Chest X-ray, PA view. Patient: 58 years old, sex M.
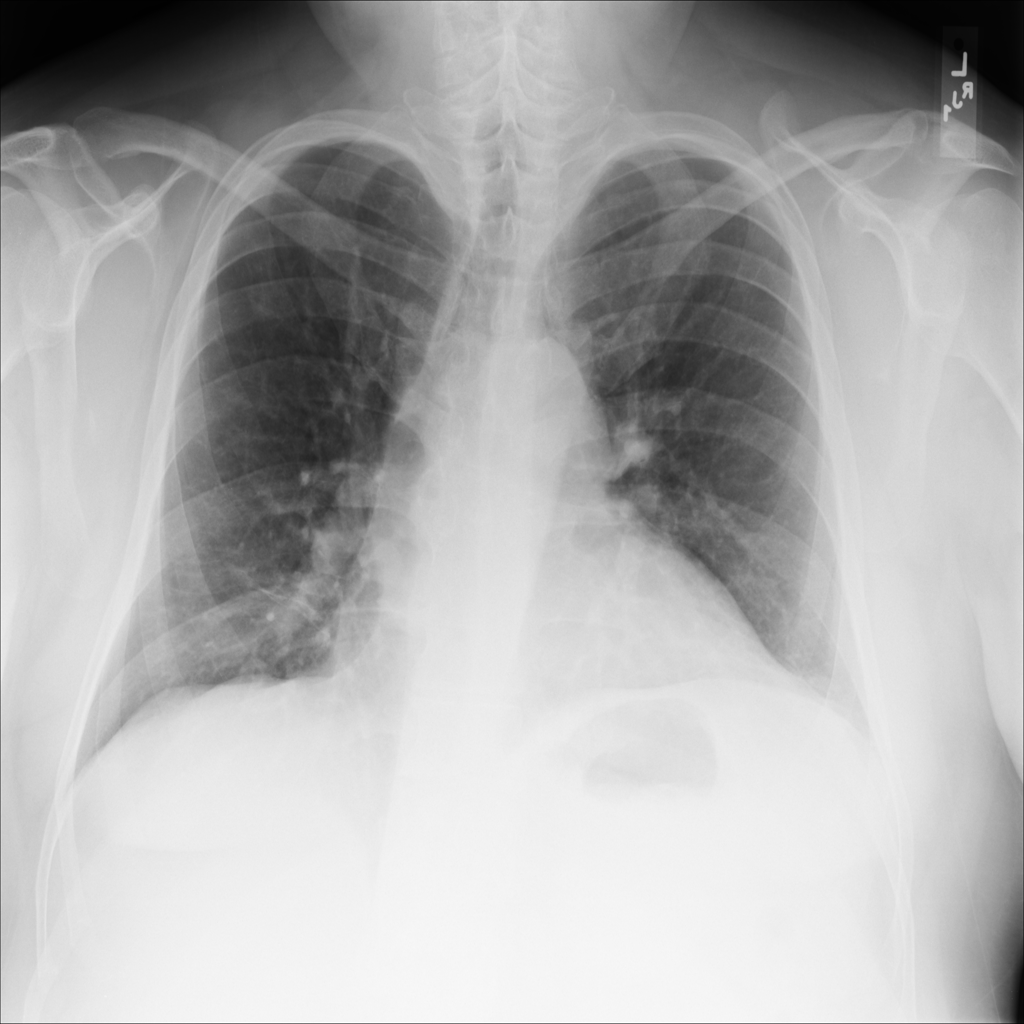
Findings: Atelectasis